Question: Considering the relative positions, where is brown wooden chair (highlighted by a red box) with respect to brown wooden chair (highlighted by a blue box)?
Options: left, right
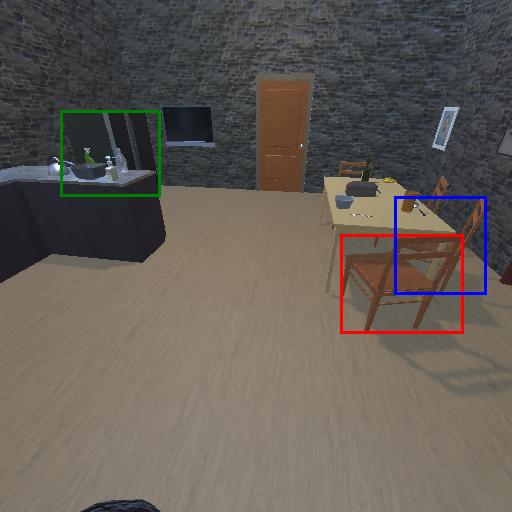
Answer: left